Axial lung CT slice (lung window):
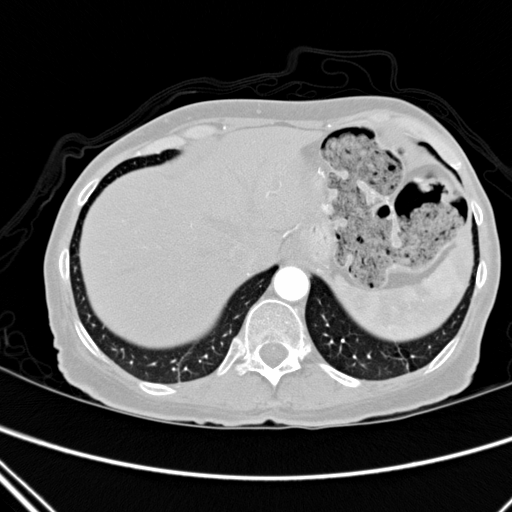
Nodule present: no